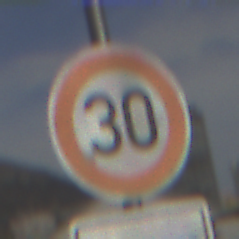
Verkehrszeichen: Geschwindigkeit30
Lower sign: ZeitangabenMitBeschraenkungAufWochentage1
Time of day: MorningAfternoon
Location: Outdoor (Suburban)
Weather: PartlyCloudy
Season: NotSpecified
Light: Natural